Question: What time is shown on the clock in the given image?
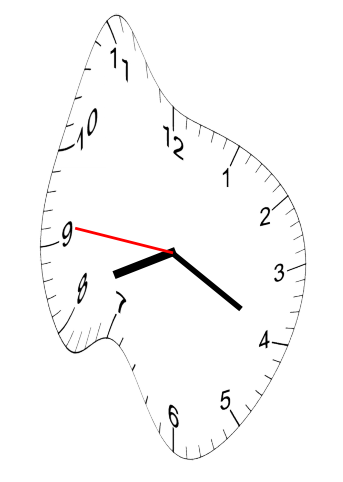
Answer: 08:19:46